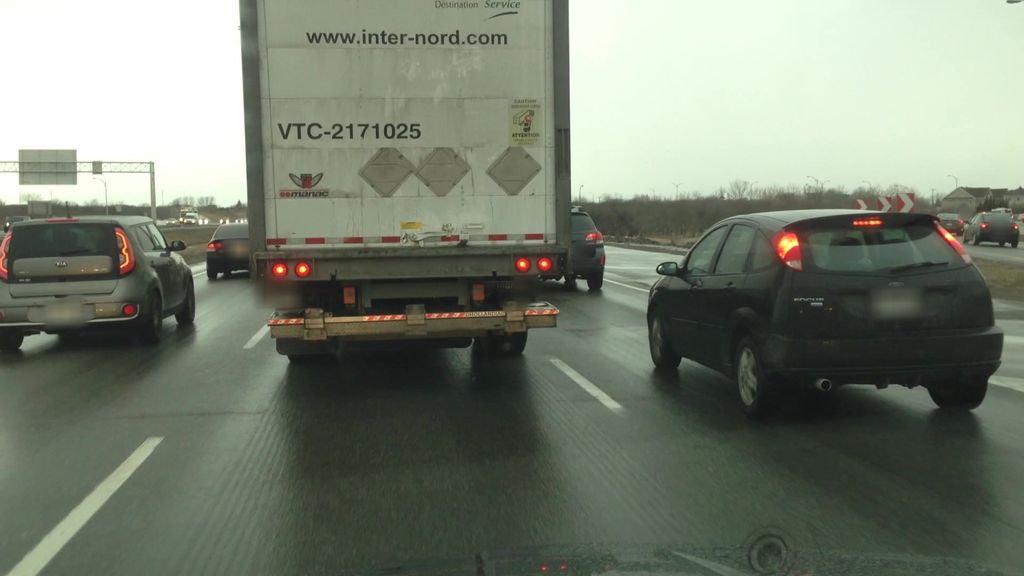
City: montreal